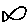
Label: fish